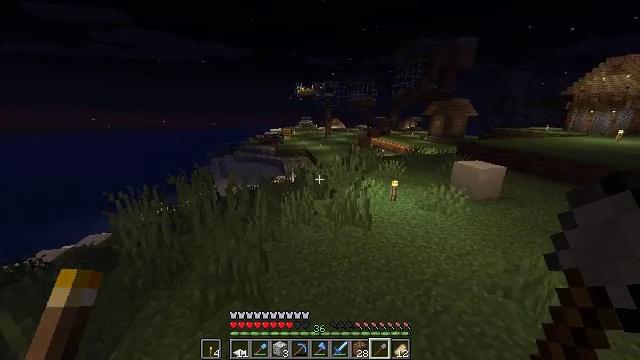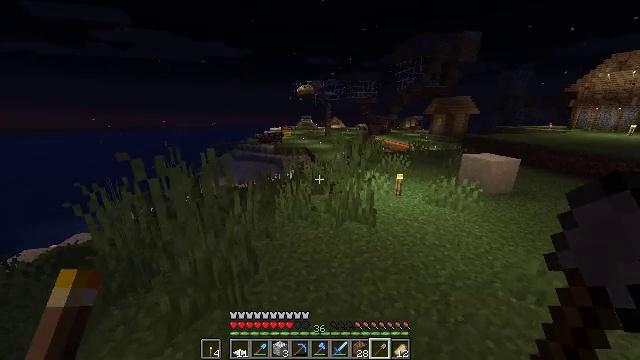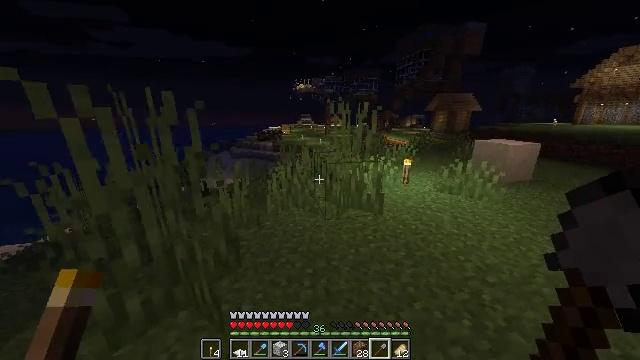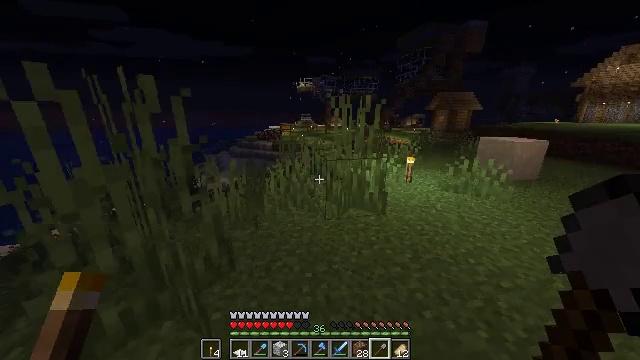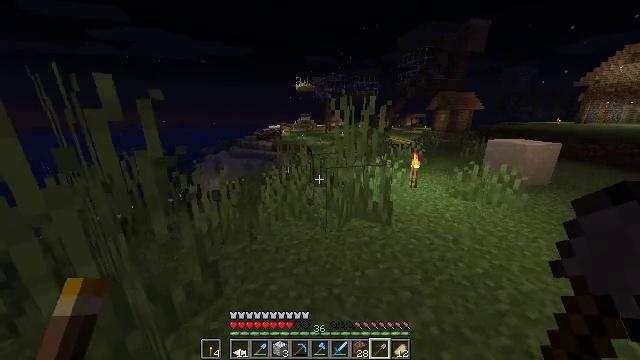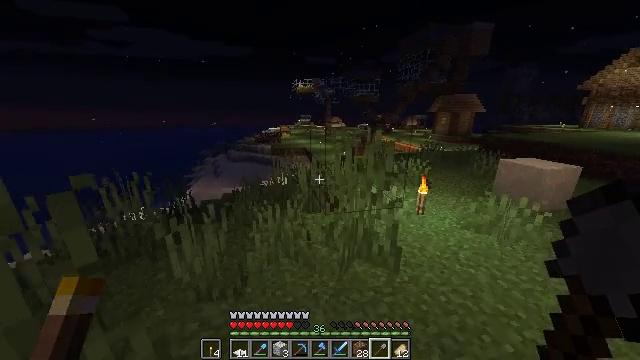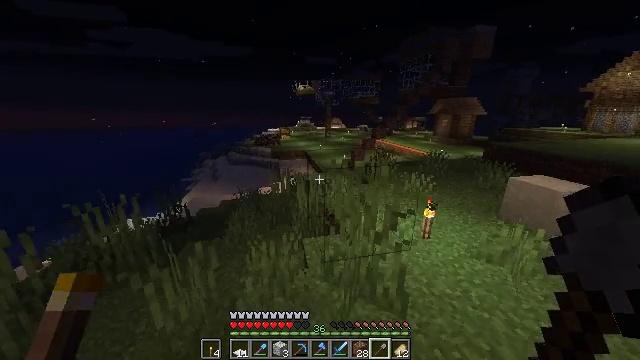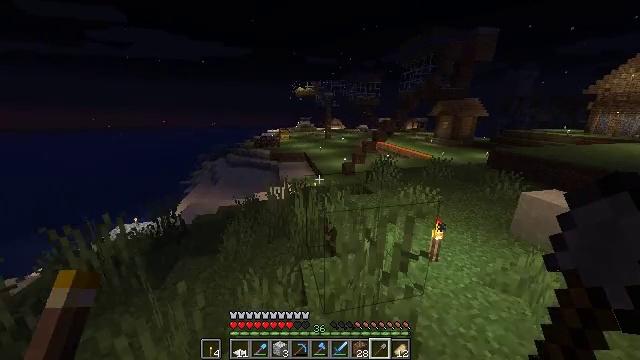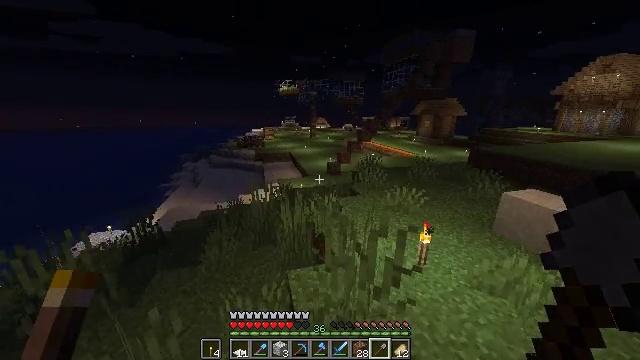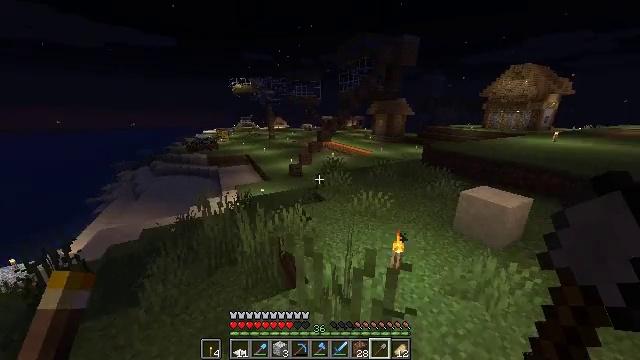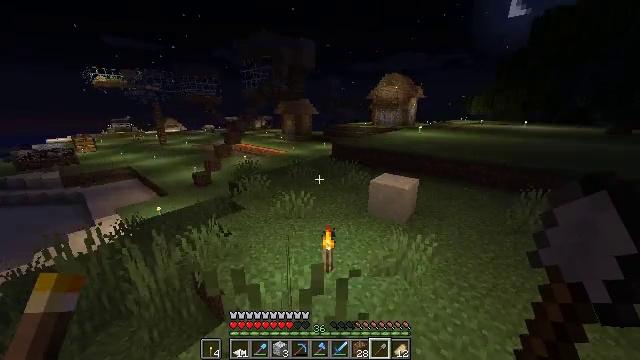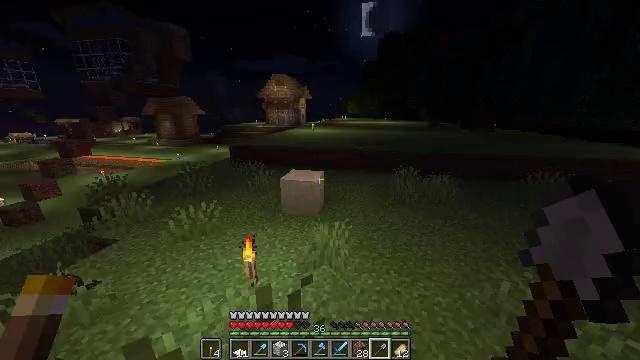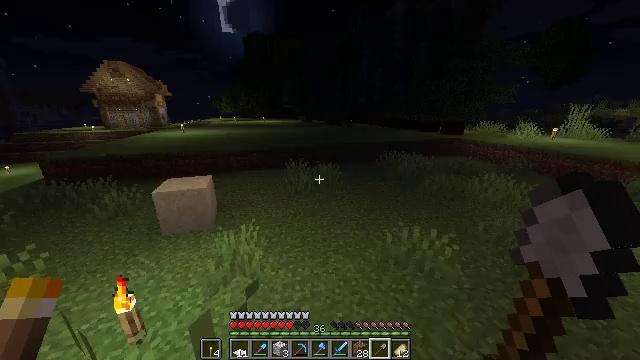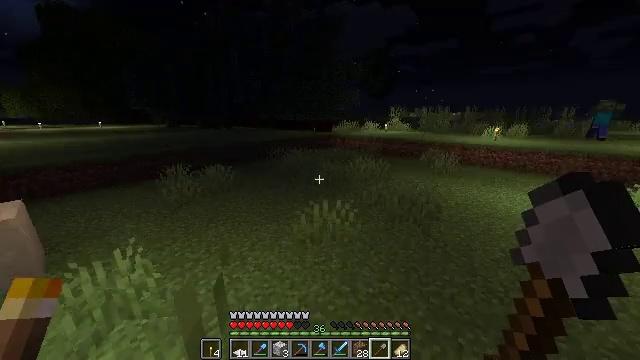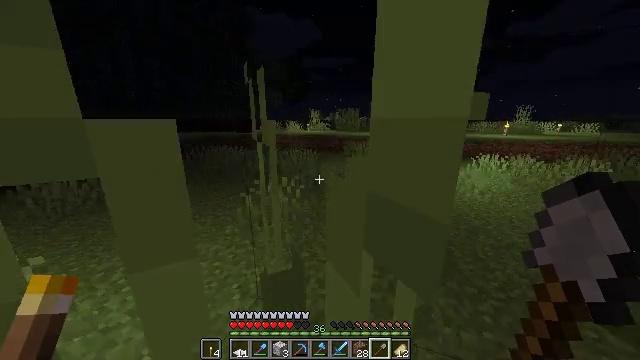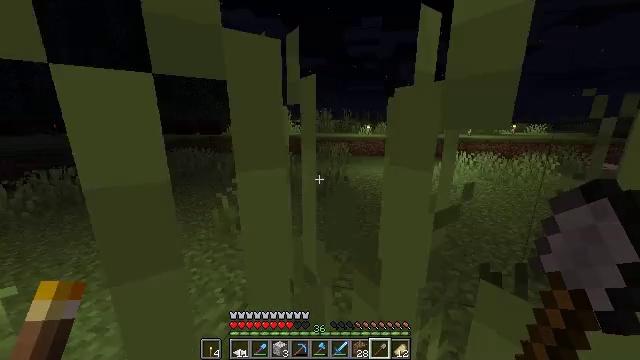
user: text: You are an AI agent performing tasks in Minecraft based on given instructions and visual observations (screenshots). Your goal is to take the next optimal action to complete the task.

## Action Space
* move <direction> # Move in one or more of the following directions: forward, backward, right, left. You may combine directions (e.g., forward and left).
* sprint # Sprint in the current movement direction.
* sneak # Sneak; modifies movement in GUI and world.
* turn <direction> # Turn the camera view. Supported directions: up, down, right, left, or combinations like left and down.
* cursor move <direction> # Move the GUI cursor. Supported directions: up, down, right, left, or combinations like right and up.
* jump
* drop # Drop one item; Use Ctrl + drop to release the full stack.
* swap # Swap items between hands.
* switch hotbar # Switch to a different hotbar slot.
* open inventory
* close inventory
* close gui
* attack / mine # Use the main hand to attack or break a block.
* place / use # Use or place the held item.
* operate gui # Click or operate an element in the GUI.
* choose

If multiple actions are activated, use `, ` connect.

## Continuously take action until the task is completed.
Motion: motion action
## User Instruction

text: Drop a stone shovel.
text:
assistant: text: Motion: move forward, jump
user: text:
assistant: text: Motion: move forward, jump
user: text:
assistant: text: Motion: move forward, sprint, jump
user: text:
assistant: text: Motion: move forward, sprint, jump
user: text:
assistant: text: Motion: move forward, sprint, jump
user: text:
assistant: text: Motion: move forward, sprint, jump
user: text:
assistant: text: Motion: move forward, jump
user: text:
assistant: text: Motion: move forward, turn right, jump
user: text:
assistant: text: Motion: move forward, turn right
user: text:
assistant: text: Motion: move forward, turn right
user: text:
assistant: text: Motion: move forward, turn right
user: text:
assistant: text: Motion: move forward and move left, turn right
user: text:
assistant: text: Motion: move forward and move left, turn right and up
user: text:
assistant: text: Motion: move left, turn right and up
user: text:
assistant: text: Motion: move left, turn right and up
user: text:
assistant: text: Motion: turn right
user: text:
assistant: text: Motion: no_op
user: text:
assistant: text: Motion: no_op
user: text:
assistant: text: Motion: move back
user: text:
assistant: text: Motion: move back
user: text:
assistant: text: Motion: move back
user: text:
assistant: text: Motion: no_op
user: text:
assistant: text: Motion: no_op
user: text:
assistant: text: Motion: no_op
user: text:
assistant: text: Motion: no_op
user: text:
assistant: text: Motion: no_op
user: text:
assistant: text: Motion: no_op
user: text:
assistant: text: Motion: no_op
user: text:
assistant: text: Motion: no_op
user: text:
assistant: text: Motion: no_op